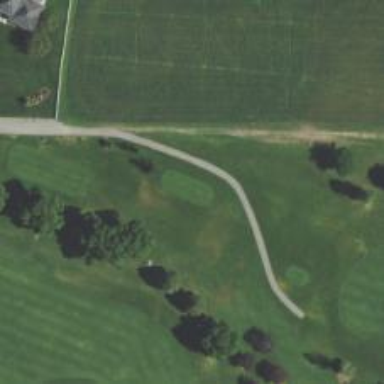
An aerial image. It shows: Golf hole.